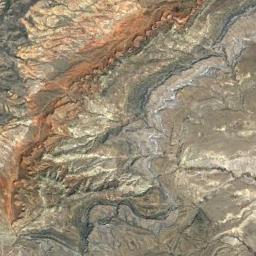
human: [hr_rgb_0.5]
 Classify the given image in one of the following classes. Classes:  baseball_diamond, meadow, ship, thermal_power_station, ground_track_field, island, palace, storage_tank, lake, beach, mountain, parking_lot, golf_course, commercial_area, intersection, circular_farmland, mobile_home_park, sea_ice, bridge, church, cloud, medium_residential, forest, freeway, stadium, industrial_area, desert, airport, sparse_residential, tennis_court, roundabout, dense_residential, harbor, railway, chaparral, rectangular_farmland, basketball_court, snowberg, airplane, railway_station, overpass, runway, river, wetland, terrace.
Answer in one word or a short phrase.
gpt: mountain